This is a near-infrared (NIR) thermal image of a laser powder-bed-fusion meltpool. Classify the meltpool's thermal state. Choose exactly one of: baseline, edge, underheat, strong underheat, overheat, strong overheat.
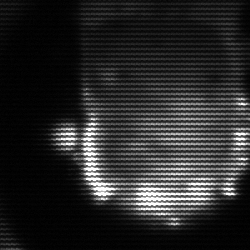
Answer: baseline